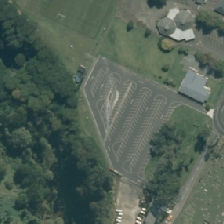
Land cover: urban_parkland